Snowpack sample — Buffalo Mountain, Silverthorne, Colorado, USA (2/22/26, 2:02 PM MST)
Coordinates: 39.622, -106.113
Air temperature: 33 °F
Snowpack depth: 63 cm
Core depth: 20 cm
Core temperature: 23 °F
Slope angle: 11°, slope face: 116°
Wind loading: low
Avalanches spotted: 0
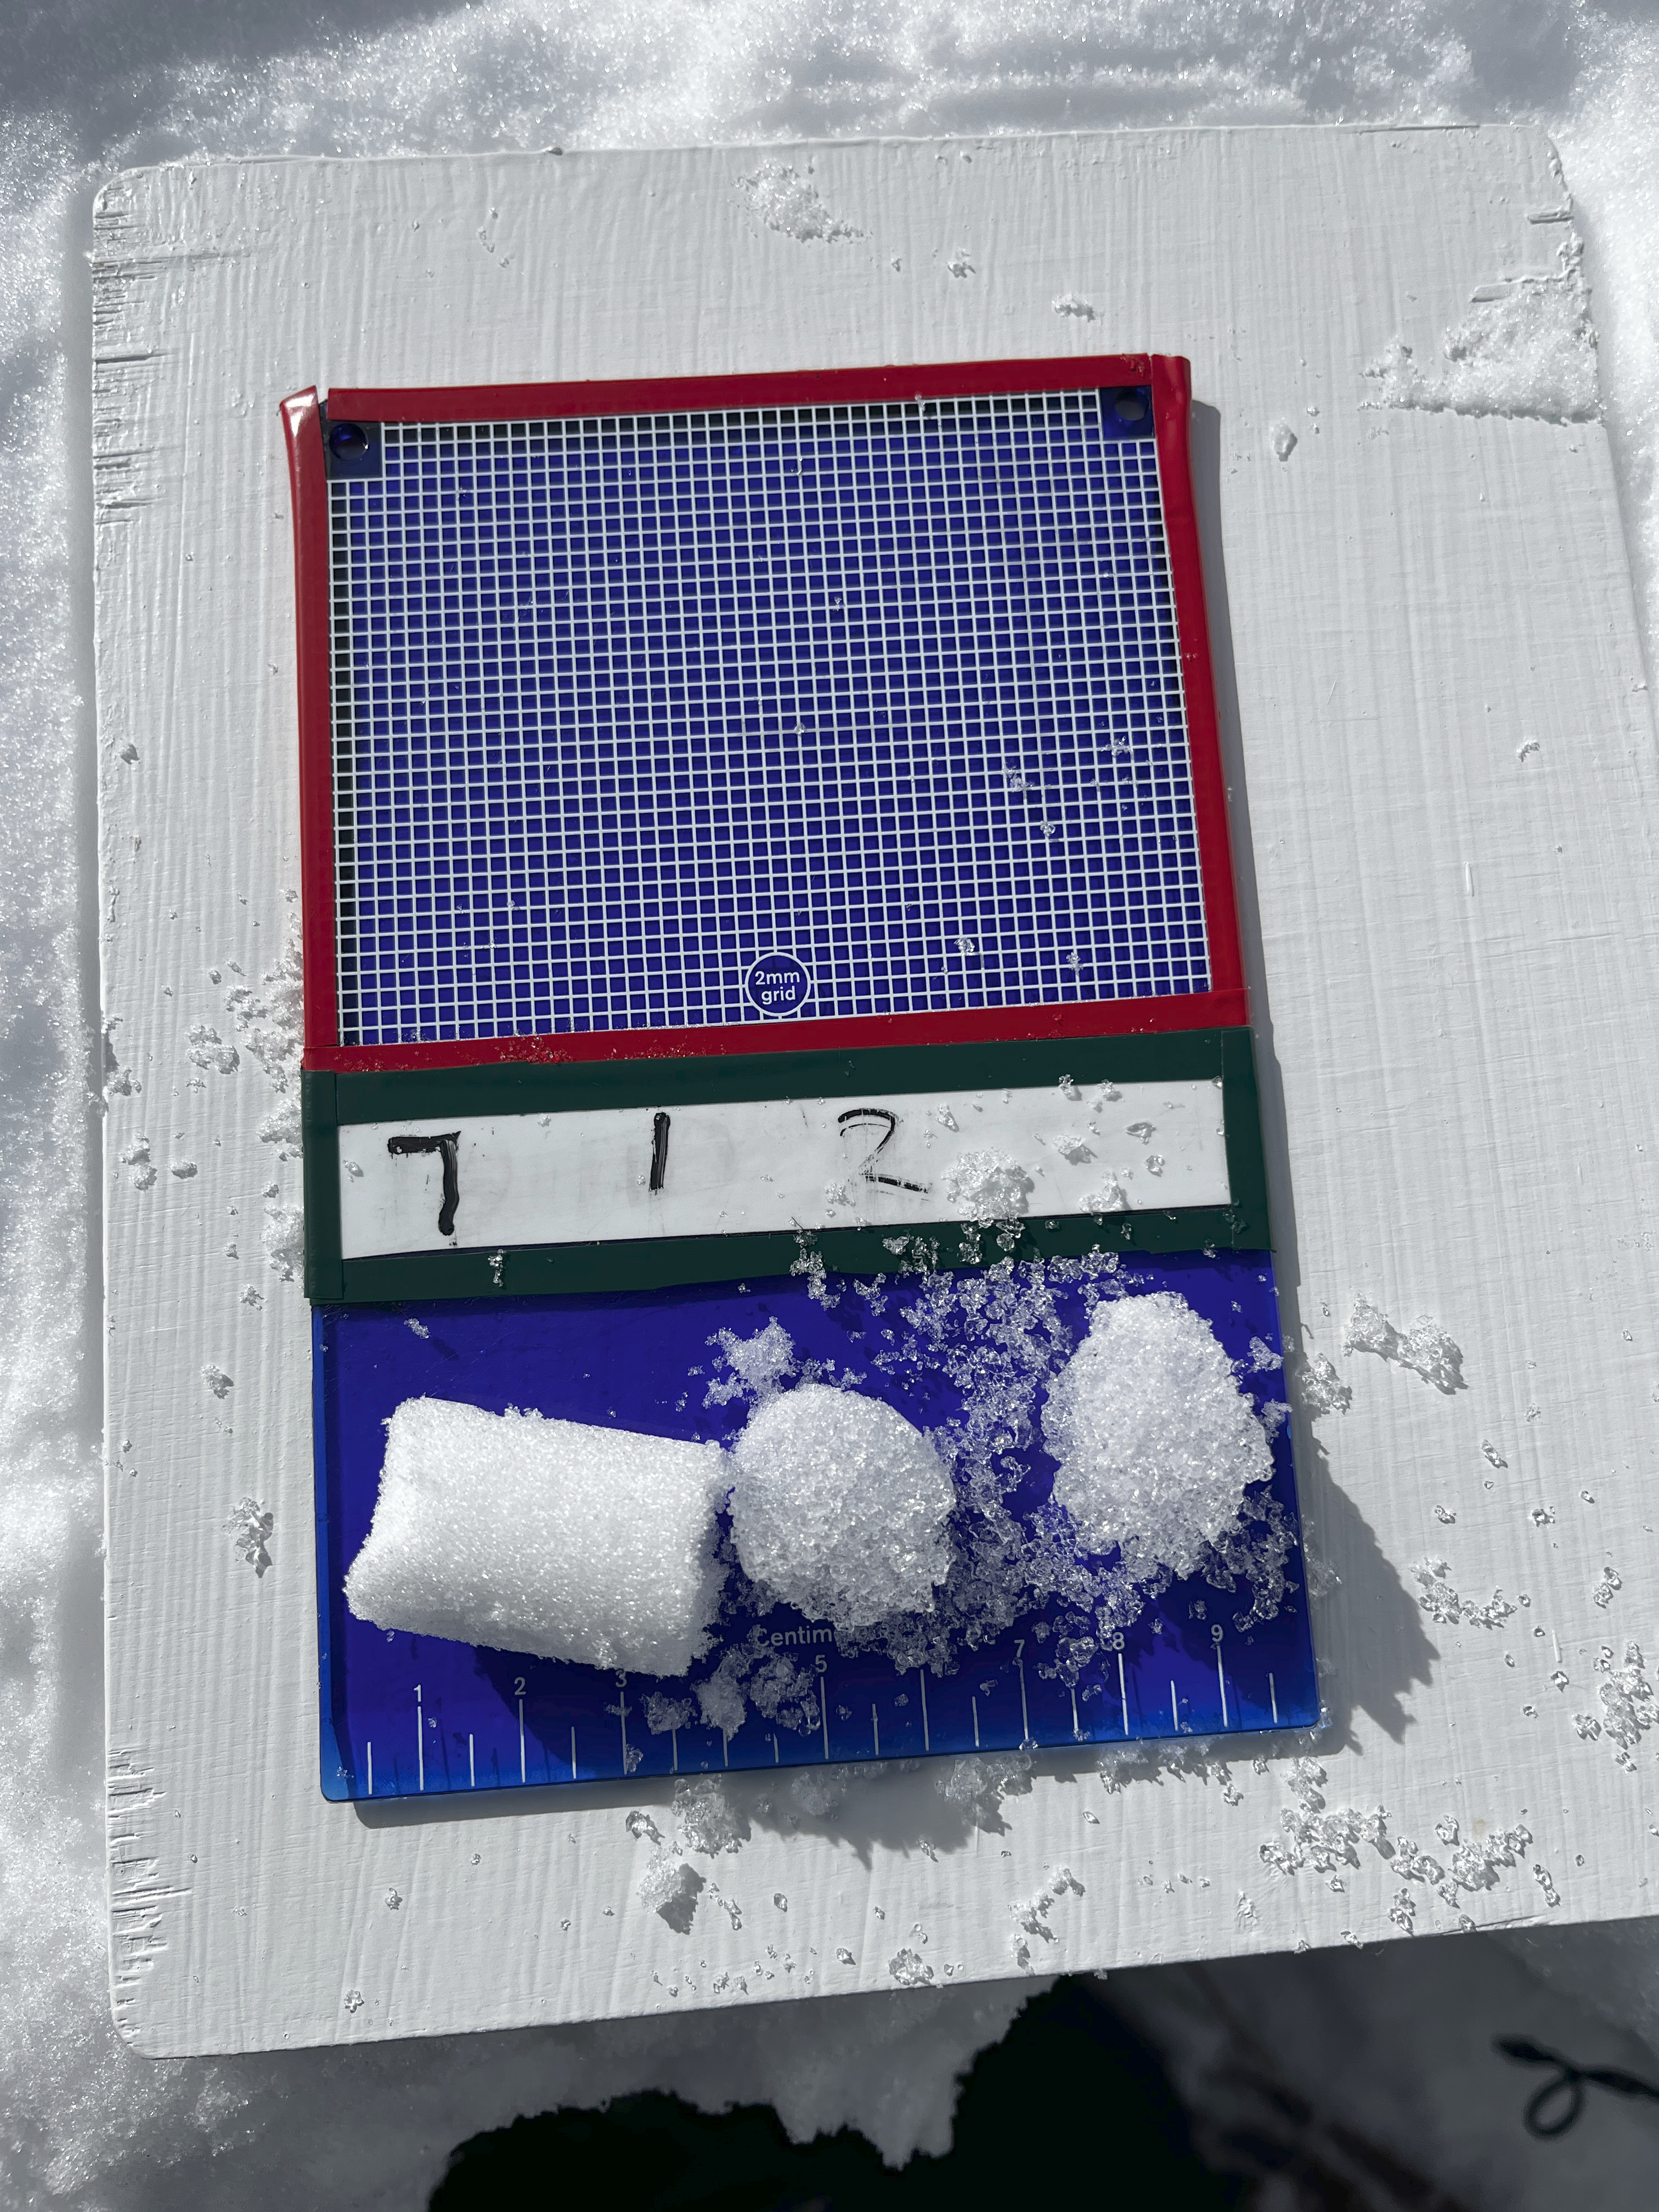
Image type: crystal_card
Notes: In a firebreak similar to site 1, minimal wind loading with no spotted avalanches (not many faces in view though)